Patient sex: F
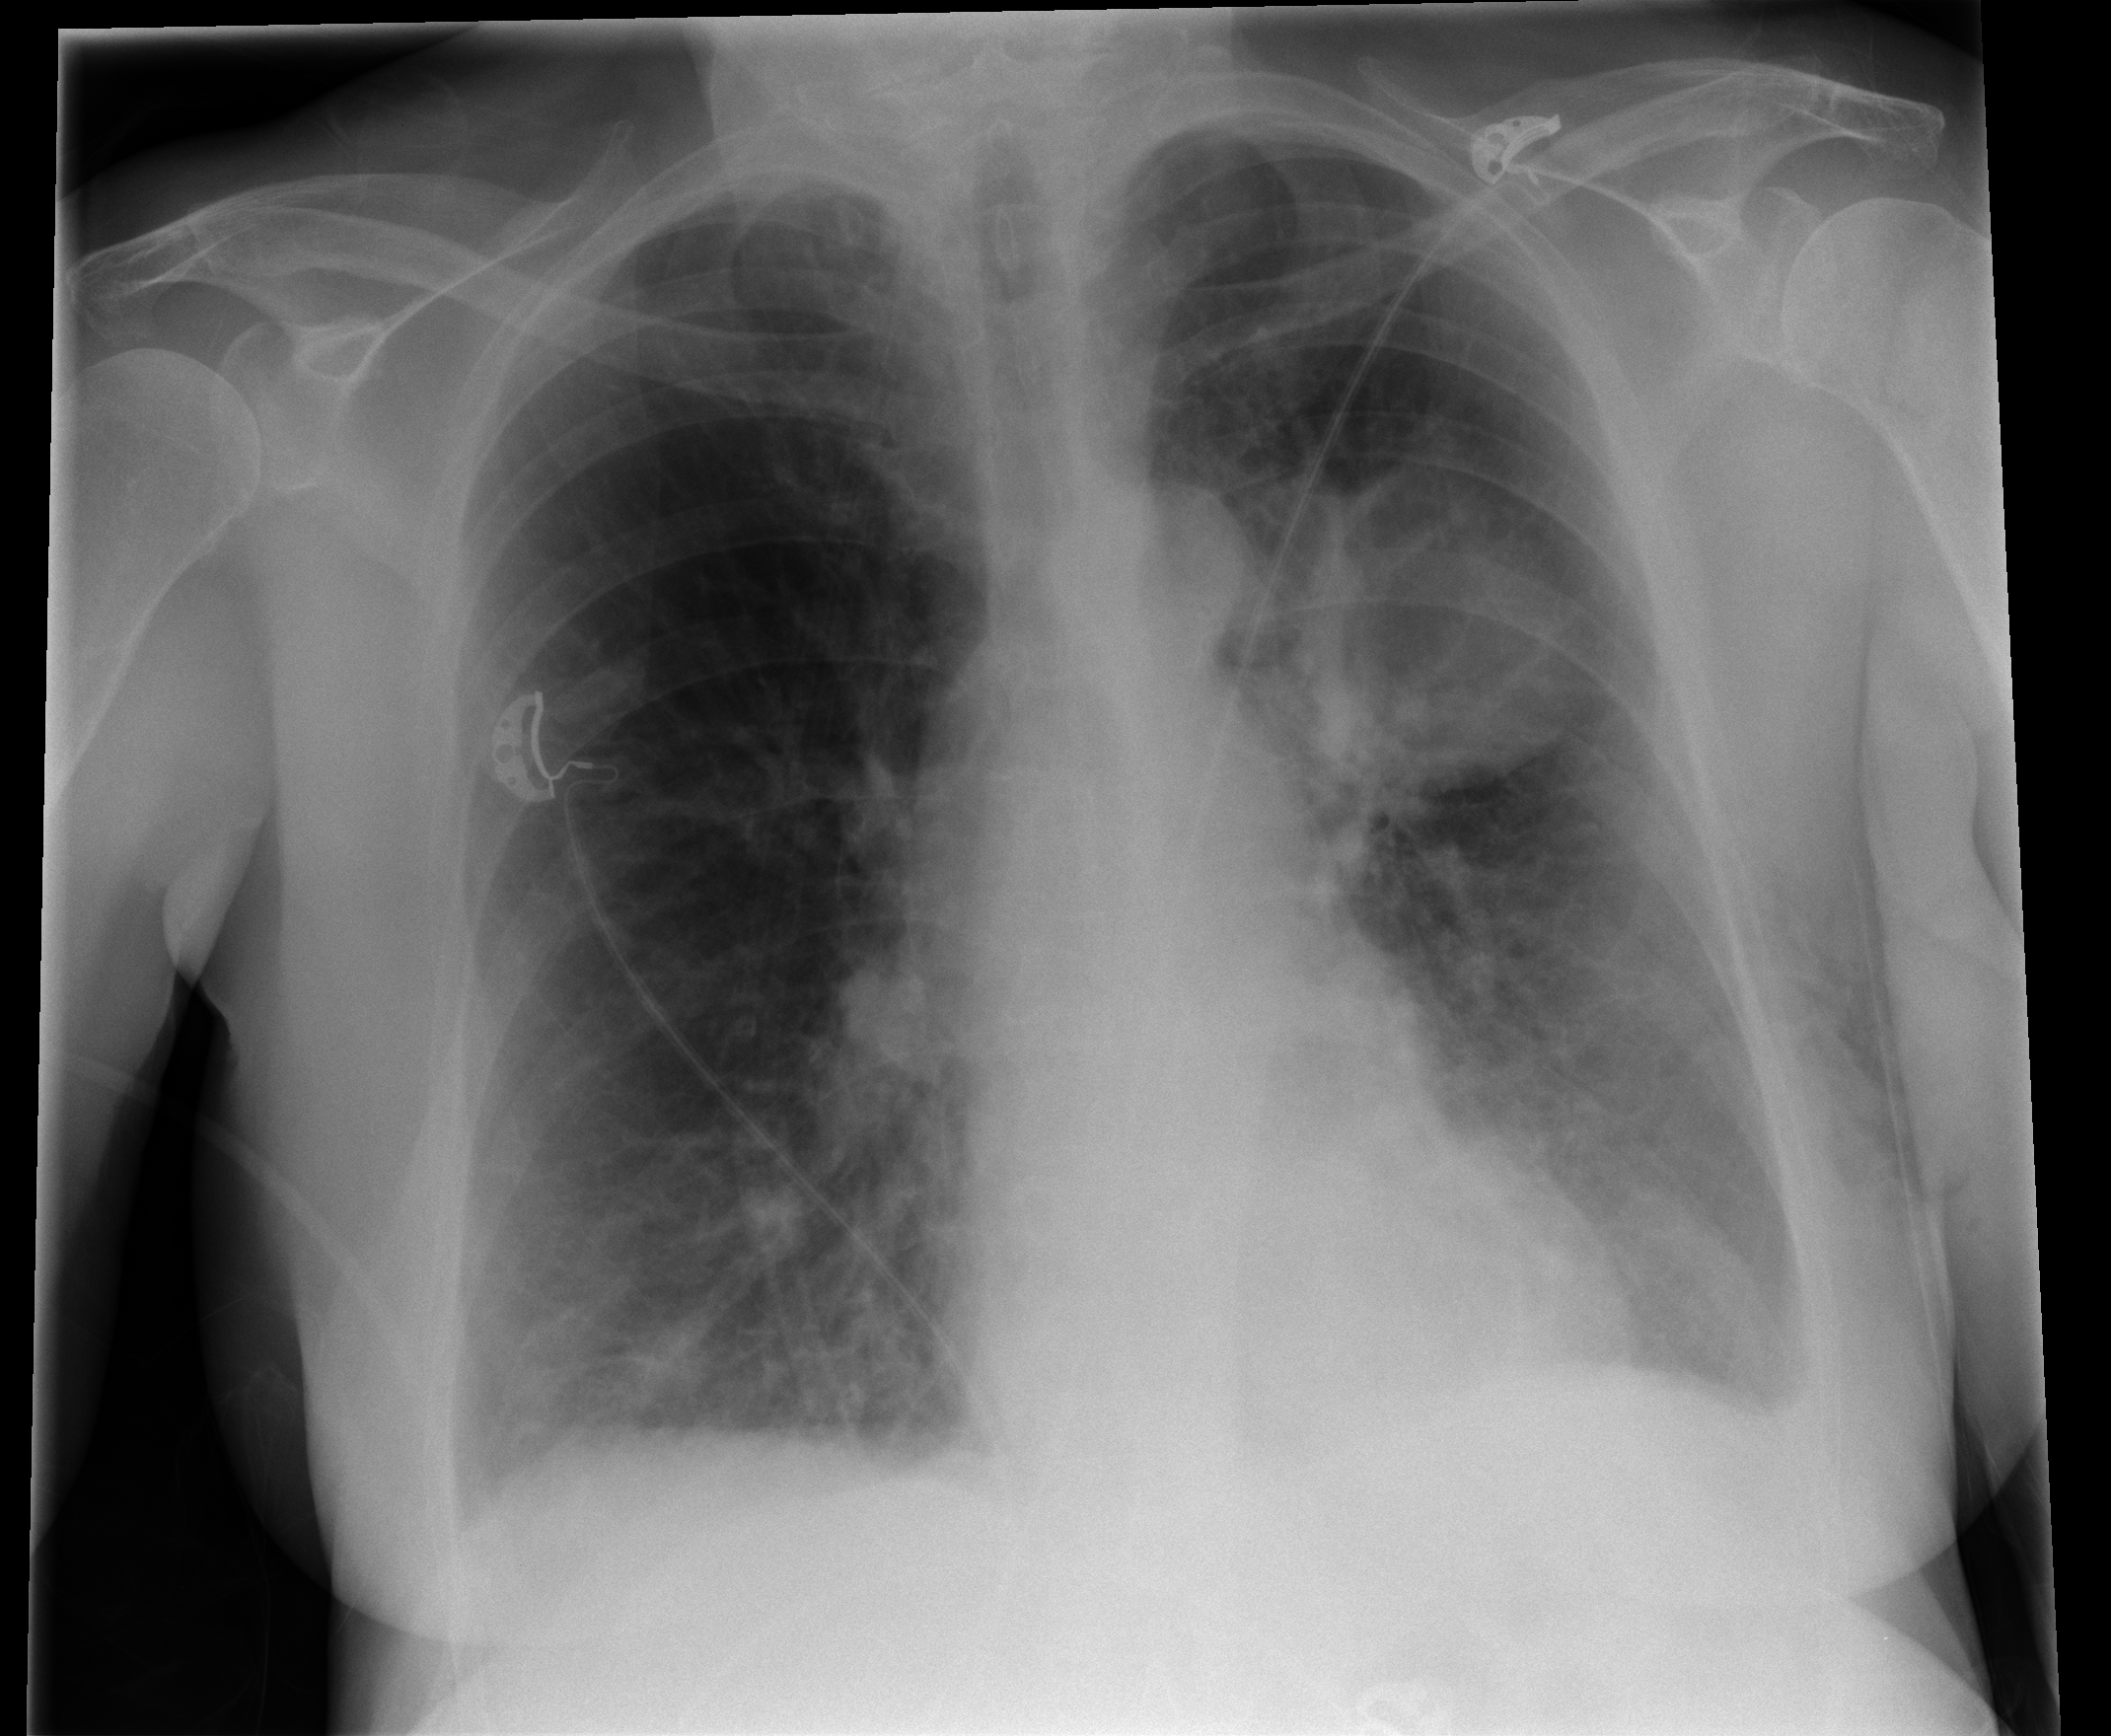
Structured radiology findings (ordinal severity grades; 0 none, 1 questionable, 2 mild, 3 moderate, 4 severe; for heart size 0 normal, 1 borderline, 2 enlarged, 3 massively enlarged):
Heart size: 0
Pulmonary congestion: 0
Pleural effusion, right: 0
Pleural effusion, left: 2
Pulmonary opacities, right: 0
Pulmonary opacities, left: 1
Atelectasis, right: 0
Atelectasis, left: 2